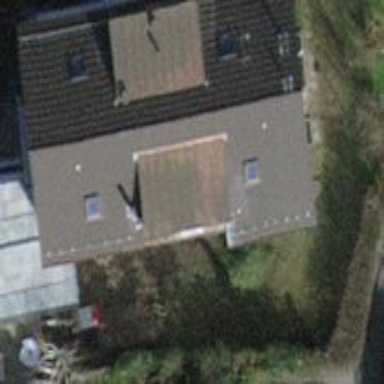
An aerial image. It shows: The building has gabled roof.